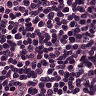
Metastatic tissue present: no